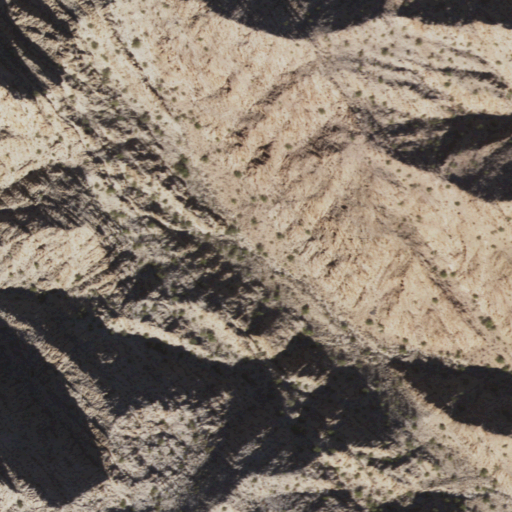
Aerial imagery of ridge(s) in Arizona named Sierra de la Lechuguilla containing shrub and barren land